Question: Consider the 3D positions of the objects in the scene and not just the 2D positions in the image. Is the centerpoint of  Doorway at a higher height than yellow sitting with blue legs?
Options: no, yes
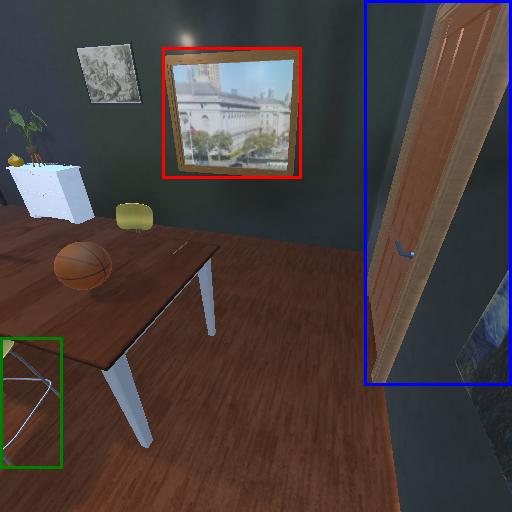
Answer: no